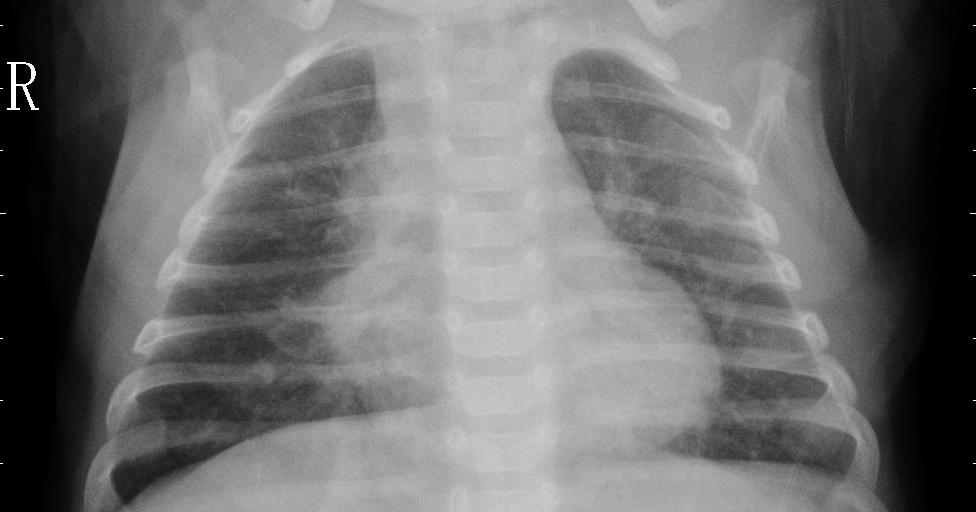
Diagnosis: PNEUMONIA